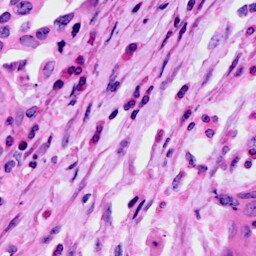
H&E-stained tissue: Cervix